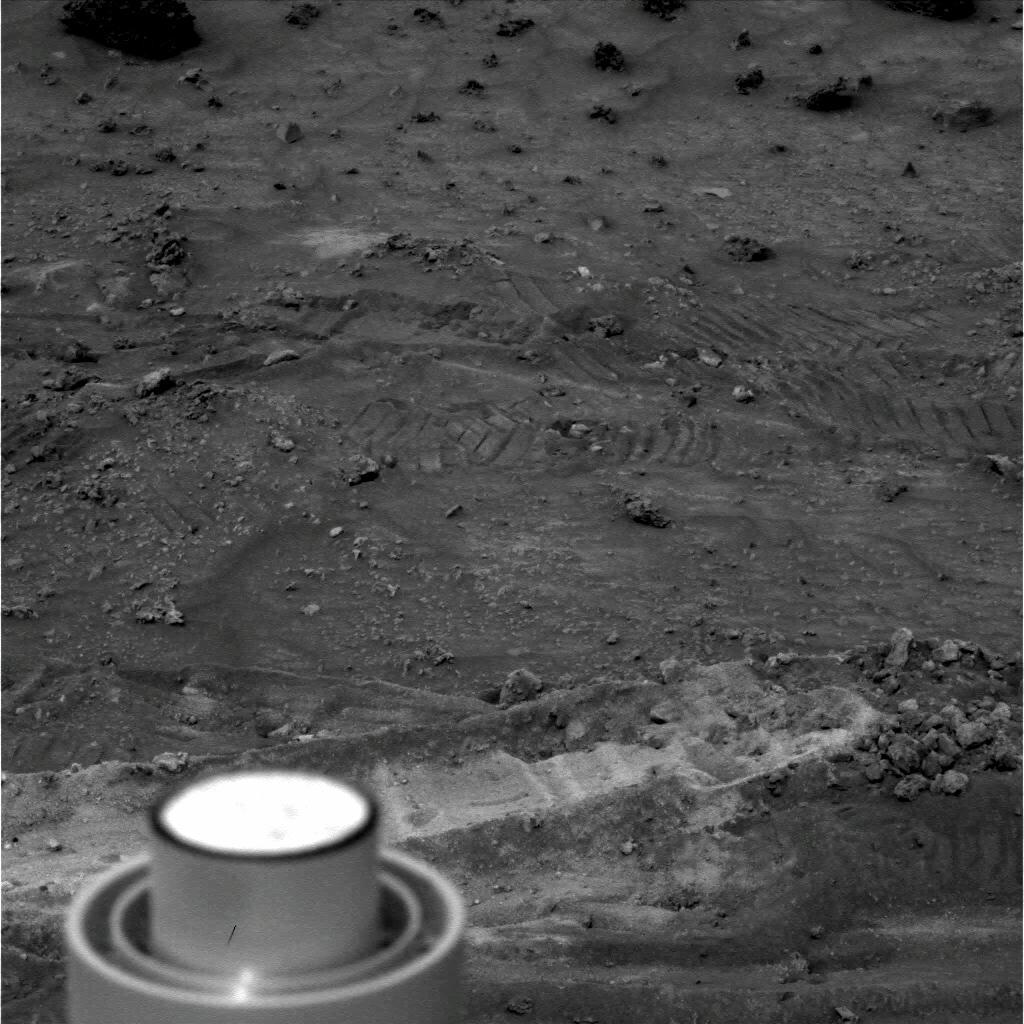
Terrain classes present: Background, Bedrock, Gravel / Sand / Soil, Rock, Track